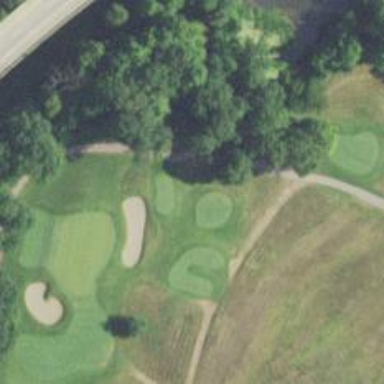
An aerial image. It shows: Path for both road and golf.